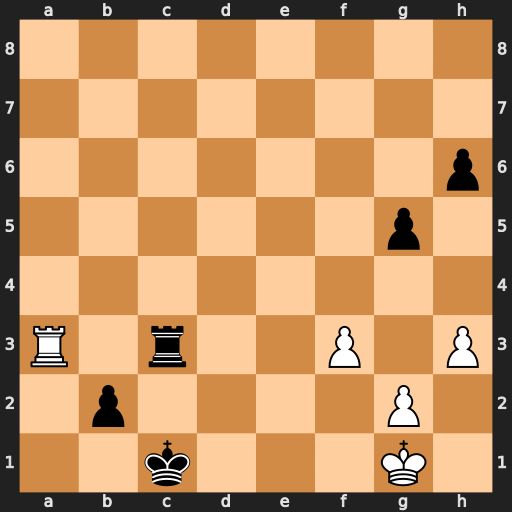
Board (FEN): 8/8/7p/6p1/8/R1r2P1P/1p4P1/2k3K1
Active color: w
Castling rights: -
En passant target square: -
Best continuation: Rxc3+ Kd1 Rb3